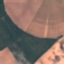
Land use / land cover: AnnualCrop